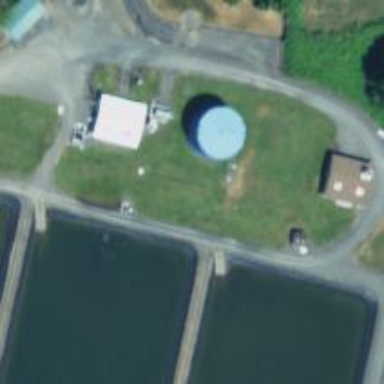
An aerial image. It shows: Storage tank with man-made structure.